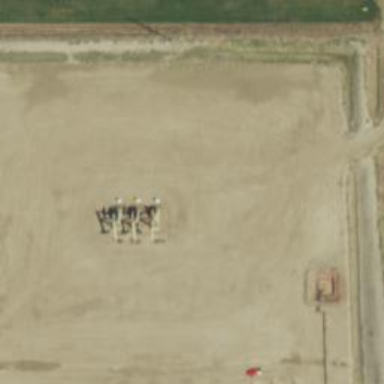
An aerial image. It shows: Petroleum well.